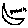
Label: moon